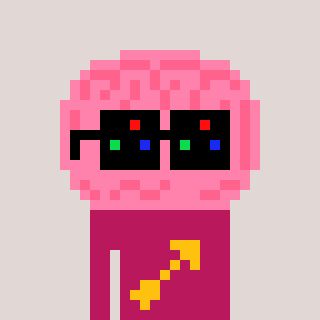
a pixel art character with square black sunglasses, a brain-shaped head and a darkpink-colored body on a warm background